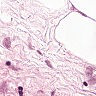
Metastatic tissue present: no